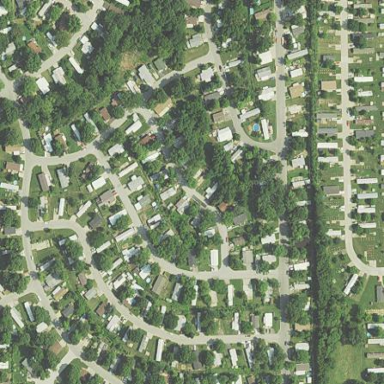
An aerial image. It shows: Trailer park.